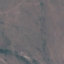
Land use / land cover class: HerbaceousVegetation